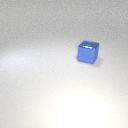
large blue metal cube